Question: i have dataframe that i would like to start my row from 1 instead of 0.
For example, if you can see the picture.

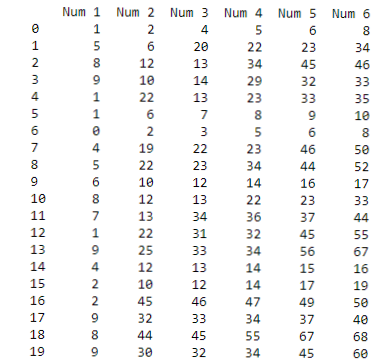
Answer: You can set the index to whatever you like, but it's probably easier to index from 0
'''
>>> import pandas as pd
>>> df = pd.DataFrame({"a": ["foo", "bar"]})
>>> df
a
0 foo
1 bar
>>> df.index = df.index + 1
>>> df
a
1 foo
2 bar
'''